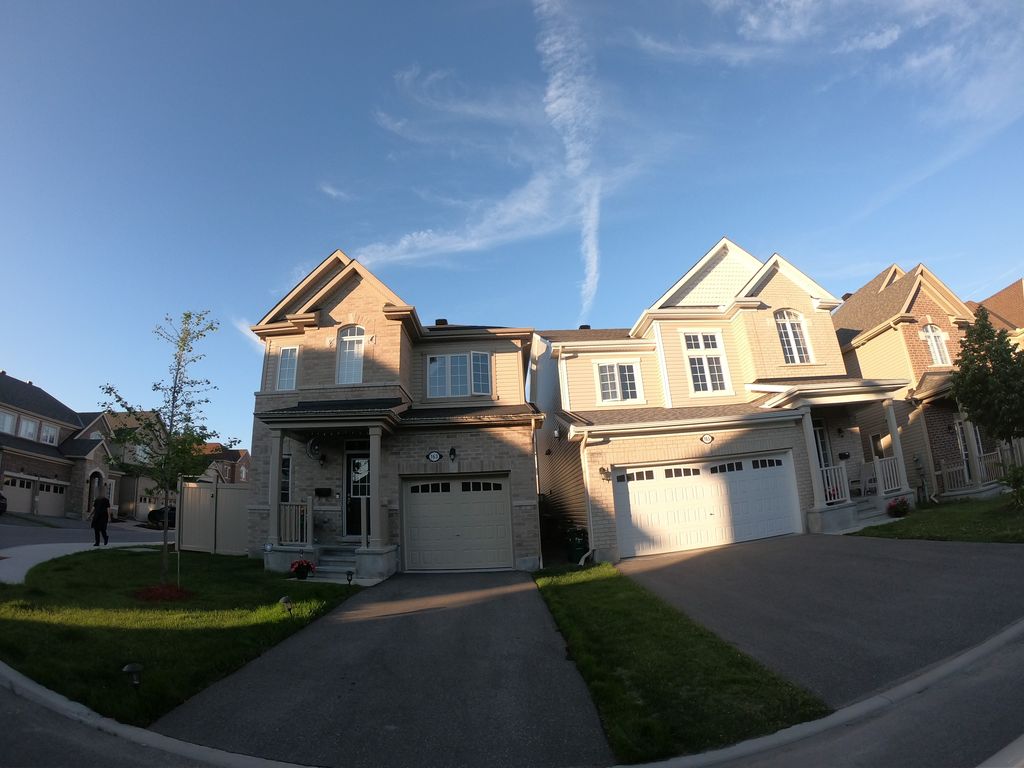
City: ottawa-gatineau